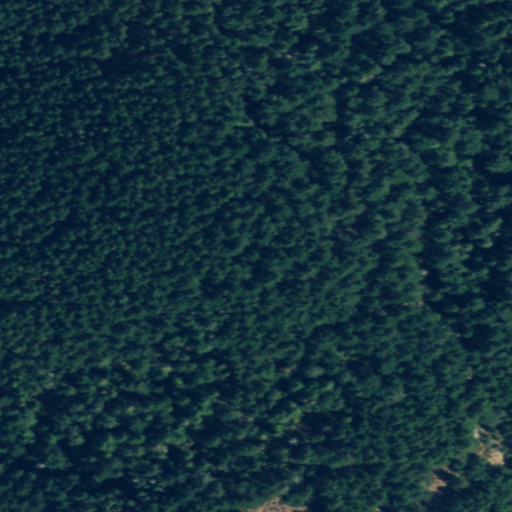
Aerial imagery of mountain in Washington named Bowman Hill containing only evergreen forest